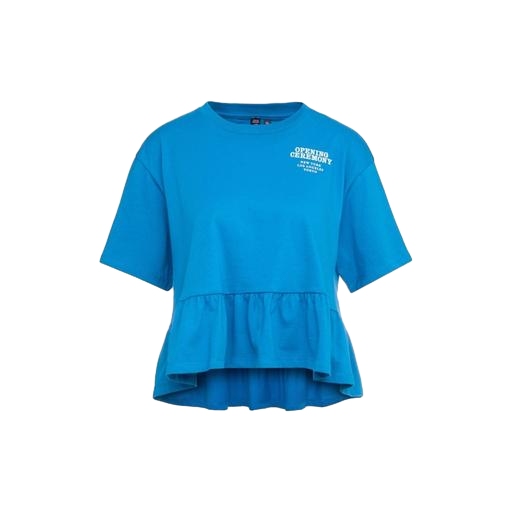
blue women's ruffle t-shirt, blue crop tee, studio cool tee blue, white background